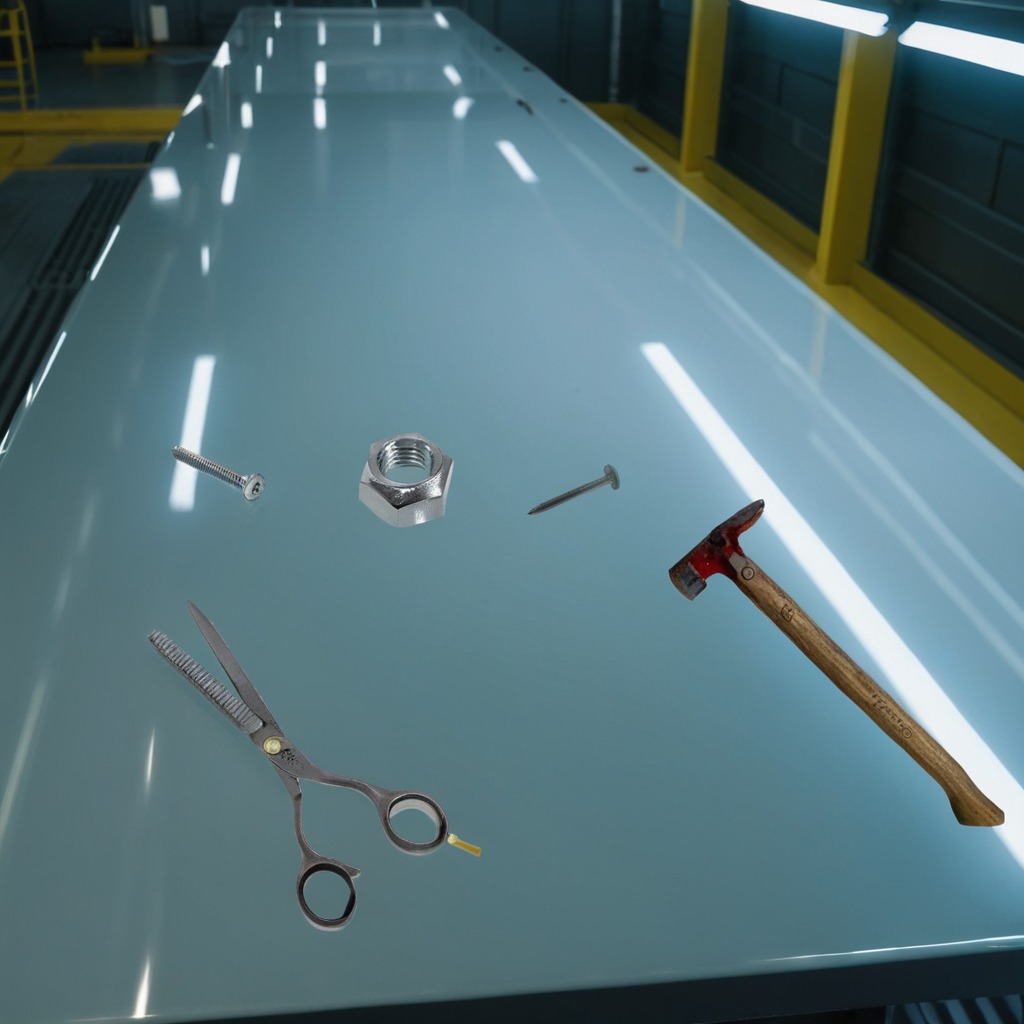
A metal machine screw, an iron nail, a hammer, a metal nut, and a pair of scissors are lying on a high-gloss table in a ship maintenance bay industrial lighting.